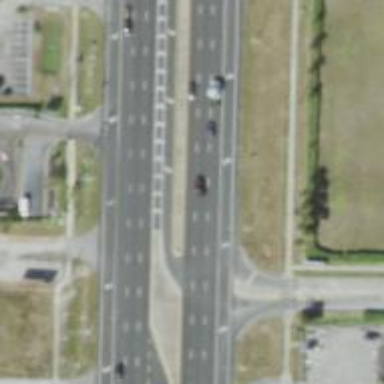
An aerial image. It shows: Trunk link highway.